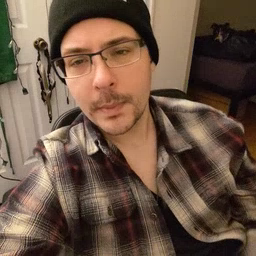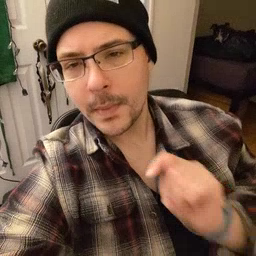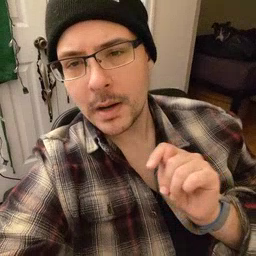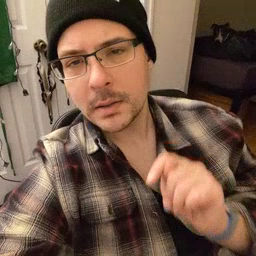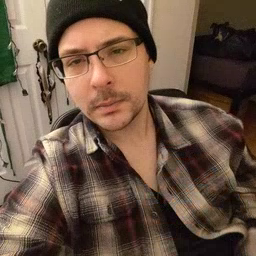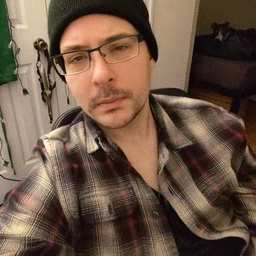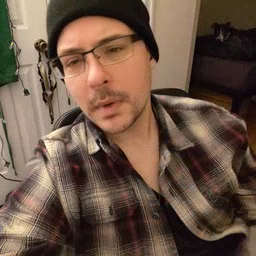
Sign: potty